Question: I have a jQuery DataTables built and a button with a "checking" class in one of its cells, I would like to get the index of the cell that contains that button once I click the button.
In order to reach this I have been using the following code:
'''
$("#table tbody").on('click','.checking',function(){
var index = '';
index = $("#table").DataTable().cell($(this).parents('td')).index();
console.log(index);
});
'''
This has been working fine when the cell hasn't been hidden by the Responsive extension of the DataTables, however when that field is hidden this function throws an 'undefined' value.
See the button "Go" on the screenshot below.

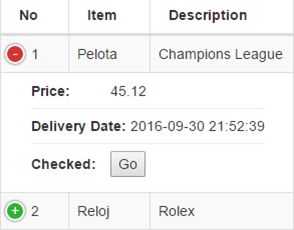
Answer: ### CAUSE
When Responsive extension hides a column, by default it places all content into a separate 'tr' node with one single 'td' node as a list with multiple 'li' nodes.
When your cell becomes hidden, code 'cell($(this).parents('td'))' stops working because of the different markup.
### SOLUTION
- and only'''
$('#table tbody').on('click','.checking',function(){
var index = $('#table').DataTable().cell($(this).closest('td, li')).index();
console.log(index);
});
'''
See <URL> which may be removed in future versions and its use is discouraged.'''
$('#example tbody').on('click','.checking',function(){
var $cellNode = $(this).closest('td, li');
var cell;
if($cellNode.is('td')){
cell = $('#example').DataTable().cell($cellNode);
} else {
var cellIdx = $('#example').DataTable().responsive.index($cellNode);
cell = $('#example').DataTable().cell($cellNode);
}
var index = cell.index();
console.log(index);
});
'''
See <URL> for code and demonstration.